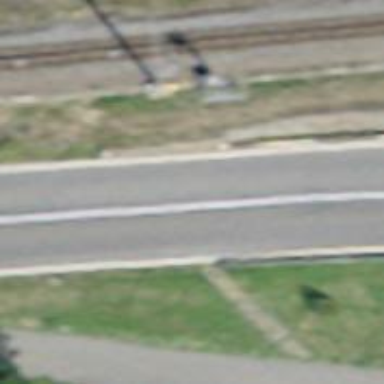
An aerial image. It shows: Set of steps on the road.